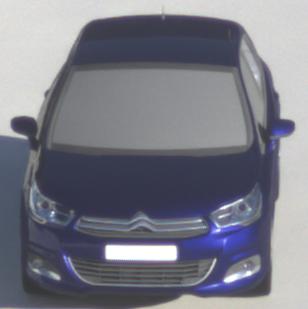
Make: Citroen
Model: C4 VTi 95
Detailed model: C4 (II)
Model produced from: 2012/08
Model produced until: 2013/06
Doors: 5
Color: blue
Road condition: dry road
Daytime: sunrise or sunset
Contrast: medium contrast